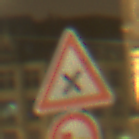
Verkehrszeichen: KreuzungOderEinmuendung
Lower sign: UeberholverbotKraftfahrzeuge
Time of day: Night
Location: Outdoor (Urban)
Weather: Overcast
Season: NotSpecified
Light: Artificial